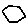
Label: hexagon